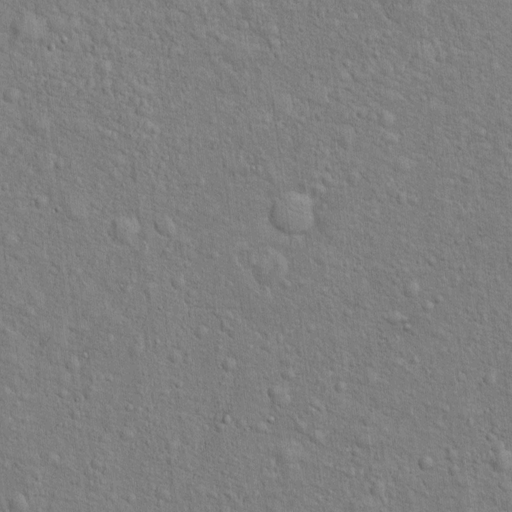
Classes present: Background